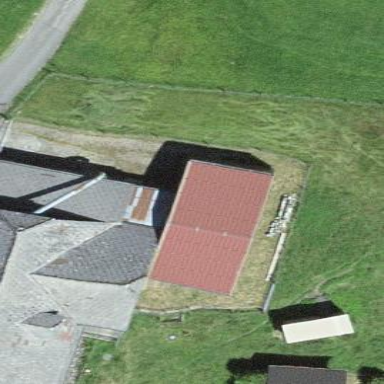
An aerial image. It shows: Shed building.